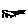
Label: cat